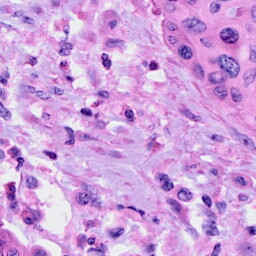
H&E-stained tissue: Cervix